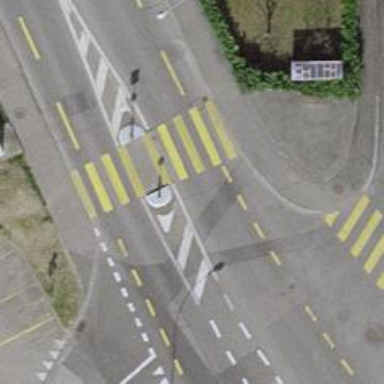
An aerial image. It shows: Marked road crossing with island and clear markings.